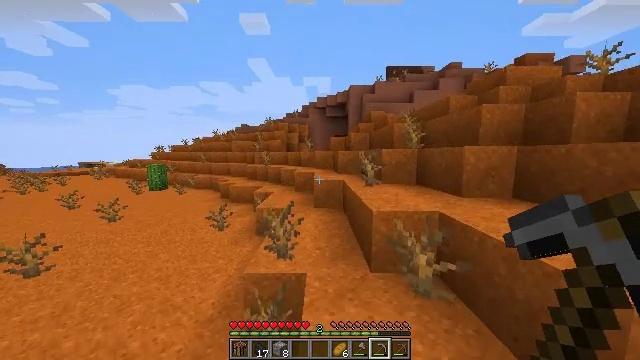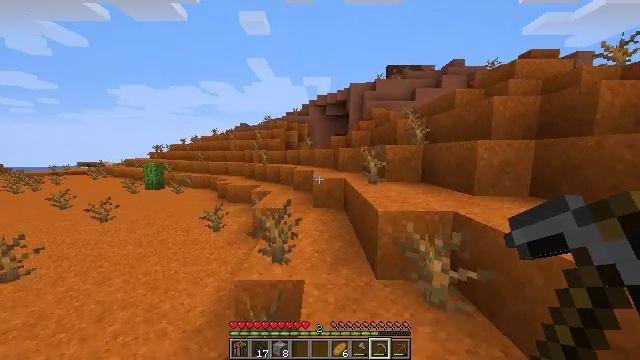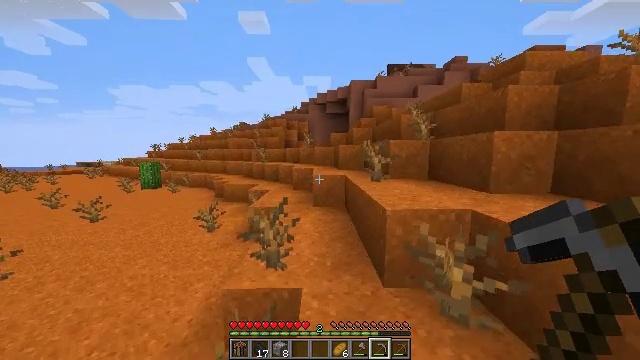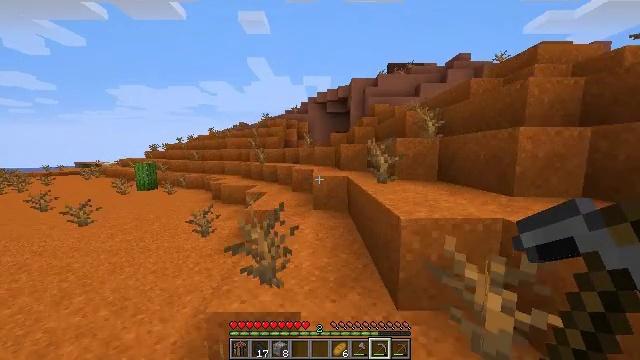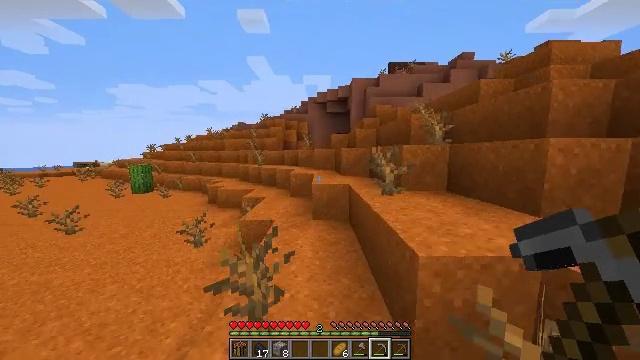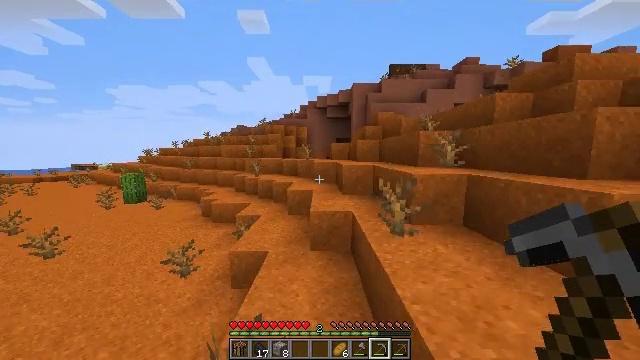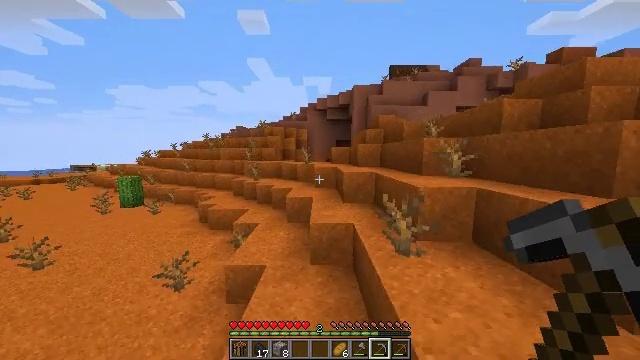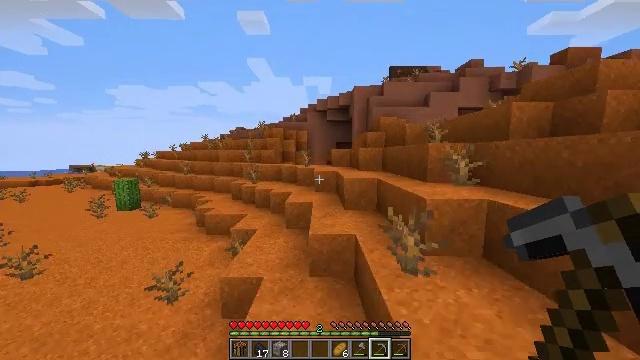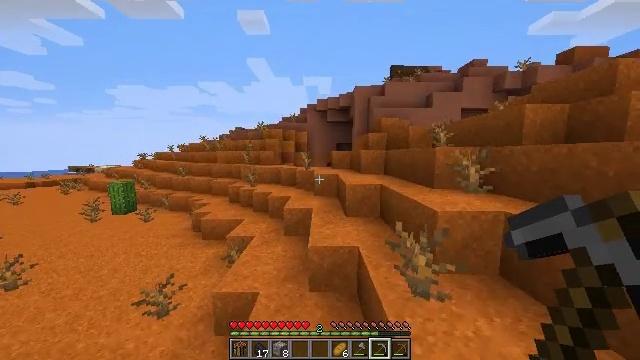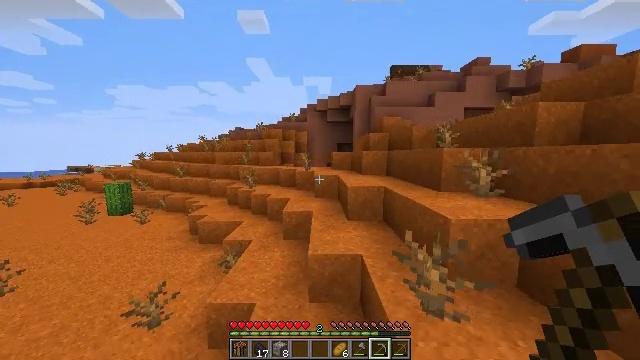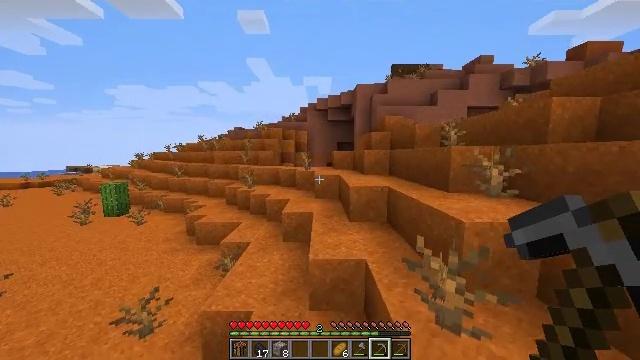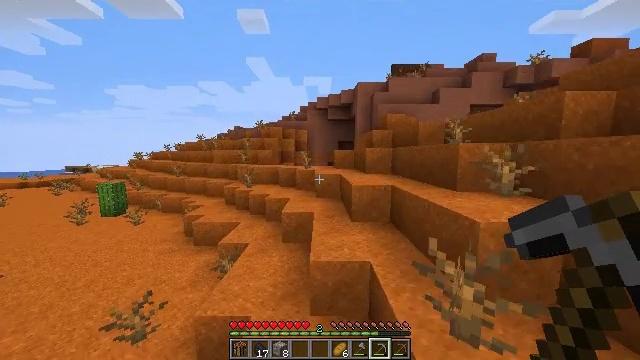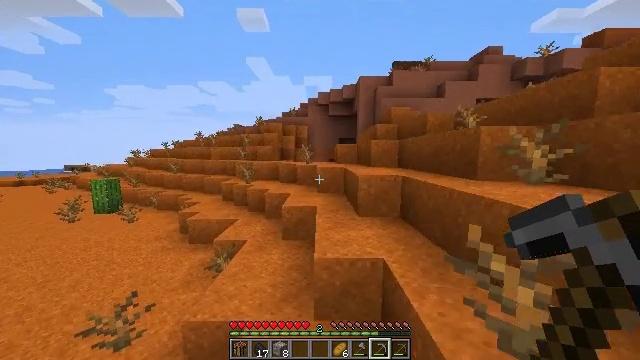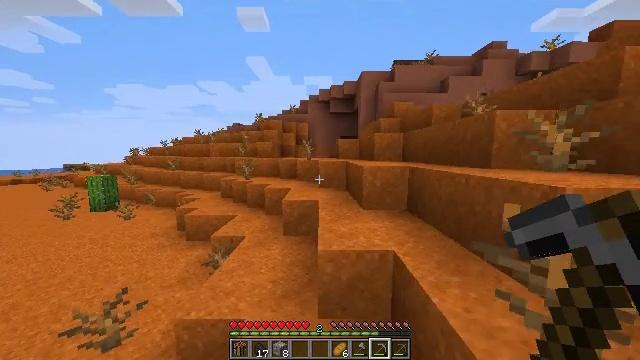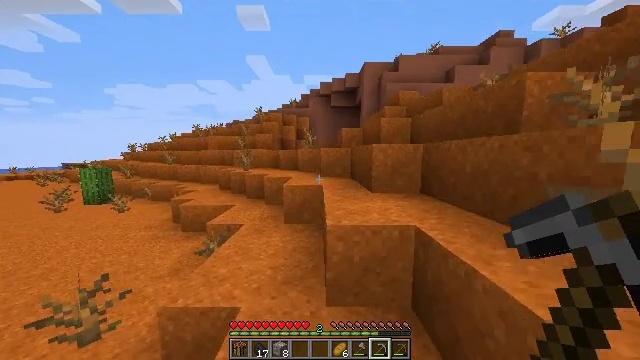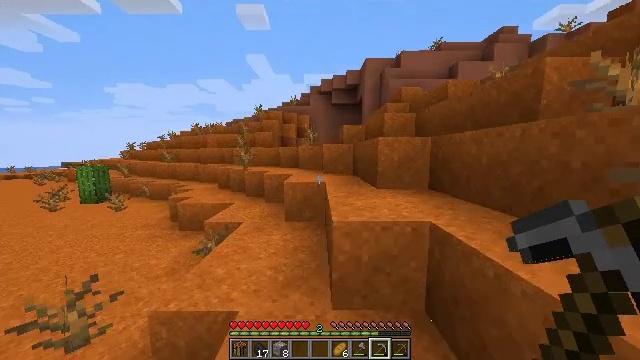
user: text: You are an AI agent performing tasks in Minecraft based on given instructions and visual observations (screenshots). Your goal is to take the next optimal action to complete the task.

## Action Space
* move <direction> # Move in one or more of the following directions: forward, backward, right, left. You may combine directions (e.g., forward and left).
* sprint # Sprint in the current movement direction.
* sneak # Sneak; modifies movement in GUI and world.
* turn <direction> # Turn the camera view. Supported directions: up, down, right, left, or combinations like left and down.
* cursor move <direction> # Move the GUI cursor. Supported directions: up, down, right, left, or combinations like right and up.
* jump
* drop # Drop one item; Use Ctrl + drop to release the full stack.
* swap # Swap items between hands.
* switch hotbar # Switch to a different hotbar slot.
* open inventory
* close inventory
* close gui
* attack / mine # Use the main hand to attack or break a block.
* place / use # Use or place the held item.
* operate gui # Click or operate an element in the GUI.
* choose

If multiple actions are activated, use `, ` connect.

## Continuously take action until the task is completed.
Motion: motion action
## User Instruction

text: Dig up yellow terracotta from the ground.
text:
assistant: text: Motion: move forward, sprint, jump
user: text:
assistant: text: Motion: move forward, sprint
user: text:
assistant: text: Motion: move forward, sprint
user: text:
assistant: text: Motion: move forward, sprint, jump
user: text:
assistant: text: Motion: move forward, sprint, jump
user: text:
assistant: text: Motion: move forward, sprint, jump
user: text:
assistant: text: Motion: move forward, sprint, jump
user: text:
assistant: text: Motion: move forward, sprint, jump
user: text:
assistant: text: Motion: move forward and move left, sprint, jump
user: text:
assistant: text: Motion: move forward and move left, sprint, jump
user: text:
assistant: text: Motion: move forward and move left, sprint
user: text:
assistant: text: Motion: move forward and move left, sprint
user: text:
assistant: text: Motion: move forward and move left, sprint
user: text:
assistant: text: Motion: move forward, sprint
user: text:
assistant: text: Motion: move forward, sprint, jump
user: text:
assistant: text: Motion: move forward and move right, sprint, jump
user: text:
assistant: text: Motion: move forward and move right, sprint, jump
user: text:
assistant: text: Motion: move forward and move right, sprint, jump
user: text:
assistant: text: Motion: move forward and move right, sprint, jump
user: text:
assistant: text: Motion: move forward and move right, sprint, jump
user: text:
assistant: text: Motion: move forward, sprint, jump
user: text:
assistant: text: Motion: move forward, sprint, jump
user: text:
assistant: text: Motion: move forward, sprint, jump
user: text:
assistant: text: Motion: move forward and move left, sprint, turn left, jump
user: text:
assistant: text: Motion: move forward and move left, sprint, turn left, jump
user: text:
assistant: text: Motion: move forward and move left, sprint, jump
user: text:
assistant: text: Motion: move forward and move left, sprint, jump
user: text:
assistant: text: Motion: move forward and move left, sprint
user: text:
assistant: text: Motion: move forward and move left, sprint
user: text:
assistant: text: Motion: move forward and move left, sprint